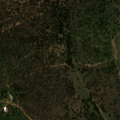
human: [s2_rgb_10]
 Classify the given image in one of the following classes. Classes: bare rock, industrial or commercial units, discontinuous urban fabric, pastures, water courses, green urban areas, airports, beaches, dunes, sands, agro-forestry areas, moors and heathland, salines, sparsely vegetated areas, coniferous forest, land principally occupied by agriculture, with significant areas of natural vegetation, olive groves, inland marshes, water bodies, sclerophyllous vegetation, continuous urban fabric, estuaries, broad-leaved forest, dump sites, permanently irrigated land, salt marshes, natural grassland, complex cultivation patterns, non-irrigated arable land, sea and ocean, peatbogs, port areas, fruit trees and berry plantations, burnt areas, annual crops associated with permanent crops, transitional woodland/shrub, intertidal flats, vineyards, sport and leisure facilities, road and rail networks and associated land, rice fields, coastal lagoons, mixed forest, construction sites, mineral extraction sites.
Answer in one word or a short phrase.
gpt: pastures, agro-forestry areas